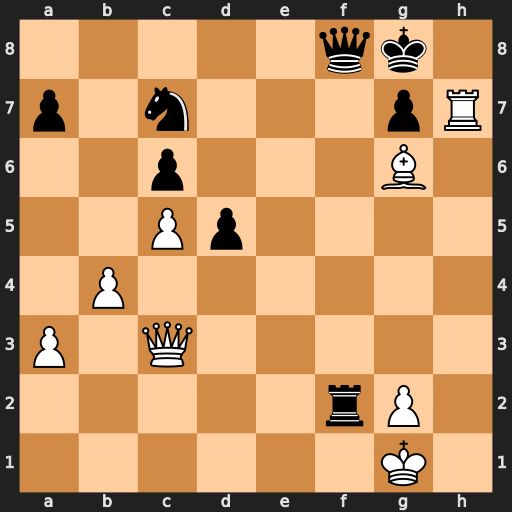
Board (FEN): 5qk1/p1n3pR/2p3B1/2Pp4/1P6/P1Q5/5rP1/6K1
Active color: w
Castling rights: -
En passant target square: -
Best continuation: Rh8+ Kxh8 Qh3+ Kg8 Qh7#